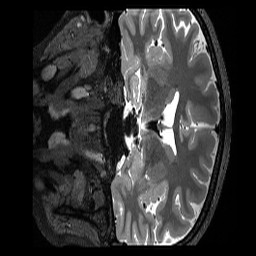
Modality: T2w
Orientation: coronal
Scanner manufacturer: siemens
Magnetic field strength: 3 T
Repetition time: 3.2 s
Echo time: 0.563 s